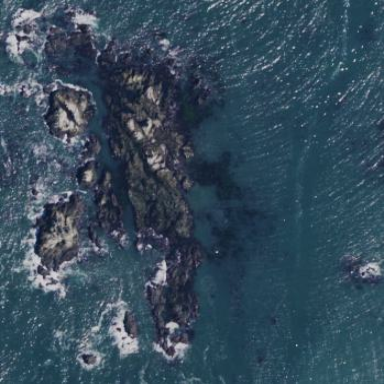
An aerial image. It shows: Islet located along the natural coastline.